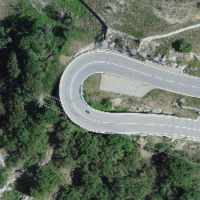
EUNIS habitat code: 54
Species observed at this site:
Orchis pallens